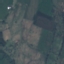
Label: Pasture